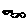
Label: fish